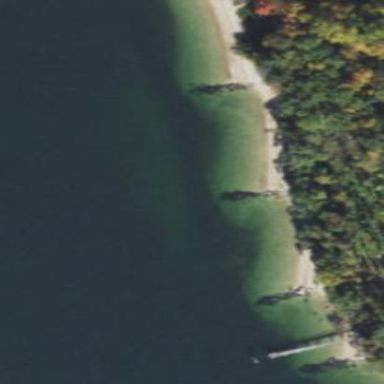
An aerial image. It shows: Sandy beach with natural surroundings.